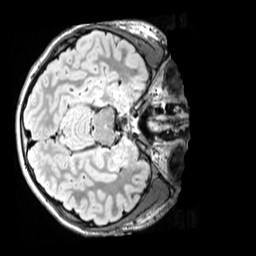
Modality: FLAIR
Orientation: axial
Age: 12
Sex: male
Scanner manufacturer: siemens
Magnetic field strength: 3 T
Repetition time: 5 s
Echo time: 0.388 s